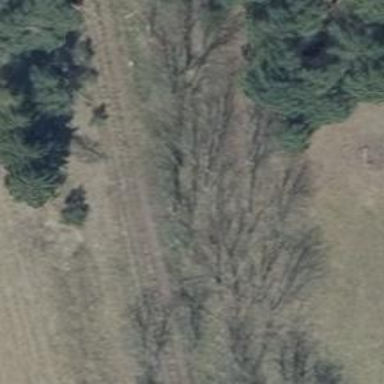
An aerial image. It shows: Row of deciduous broadleaved trees.